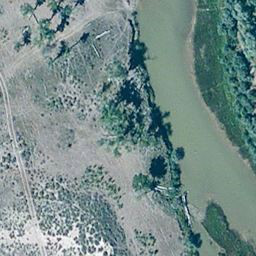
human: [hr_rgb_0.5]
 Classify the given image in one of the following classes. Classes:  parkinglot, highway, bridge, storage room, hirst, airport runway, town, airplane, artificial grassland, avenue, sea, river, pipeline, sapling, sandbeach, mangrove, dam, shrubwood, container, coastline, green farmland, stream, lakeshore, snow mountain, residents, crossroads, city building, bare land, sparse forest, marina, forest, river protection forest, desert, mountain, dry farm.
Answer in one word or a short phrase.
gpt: river